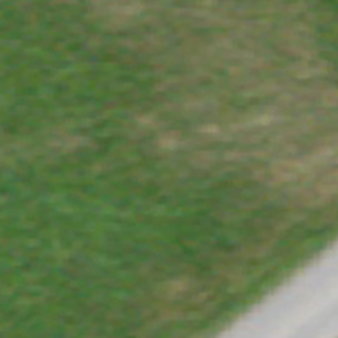
Label: other